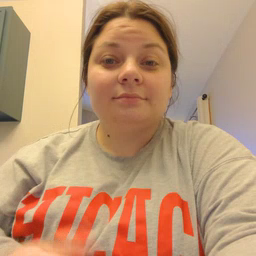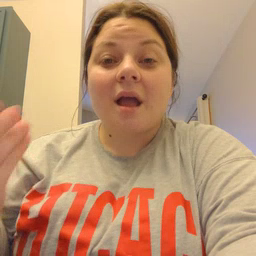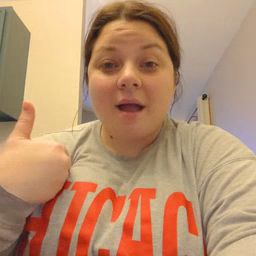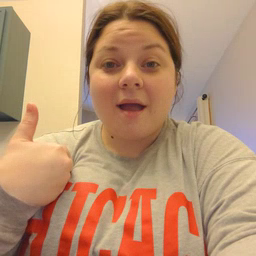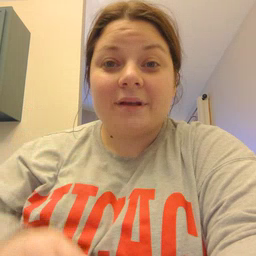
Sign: have